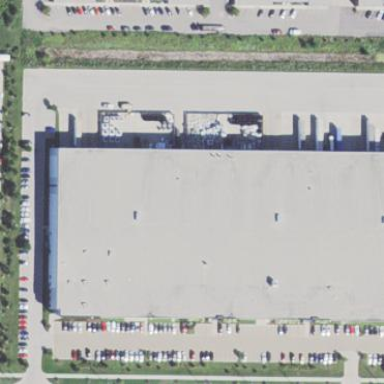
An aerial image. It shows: Commercial building.